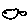
Label: fish